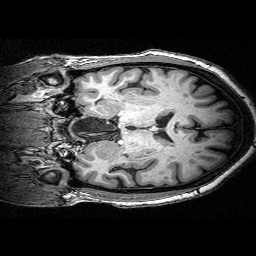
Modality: T1w
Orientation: coronal
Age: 60
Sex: female
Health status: ill
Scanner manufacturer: siemens
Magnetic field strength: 3 T
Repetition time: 0.0025 s
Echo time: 0.00336 s